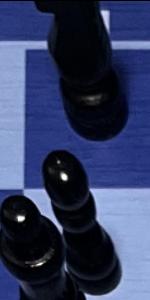
Label: Pawn_Black